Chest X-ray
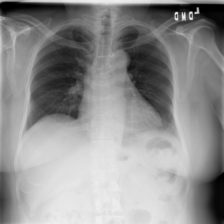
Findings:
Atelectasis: positive
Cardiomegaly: negative
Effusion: negative
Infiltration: negative
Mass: negative
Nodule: negative
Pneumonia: negative
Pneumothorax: negative
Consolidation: negative
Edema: negative
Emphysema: negative
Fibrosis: negative
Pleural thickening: negative
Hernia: negative